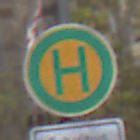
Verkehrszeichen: Haltestelle
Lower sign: ZeitangabenMitBeschraenkungAufWochentage5
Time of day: MorningAfternoon
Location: Outdoor (Urban)
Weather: PartlyCloudy
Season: NotSpecified
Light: Natural